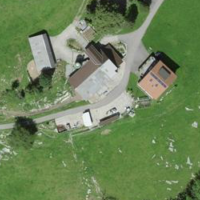
EUNIS habitat code: 24
Species observed at this site:
Lamium galeobdolon